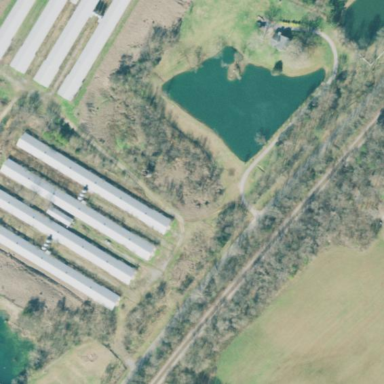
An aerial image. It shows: Farm auxiliary building.